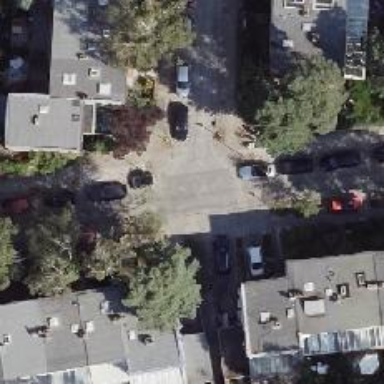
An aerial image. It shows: Residential road with sidewalks on both sides.